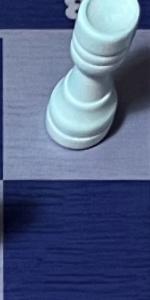
Label: Empty